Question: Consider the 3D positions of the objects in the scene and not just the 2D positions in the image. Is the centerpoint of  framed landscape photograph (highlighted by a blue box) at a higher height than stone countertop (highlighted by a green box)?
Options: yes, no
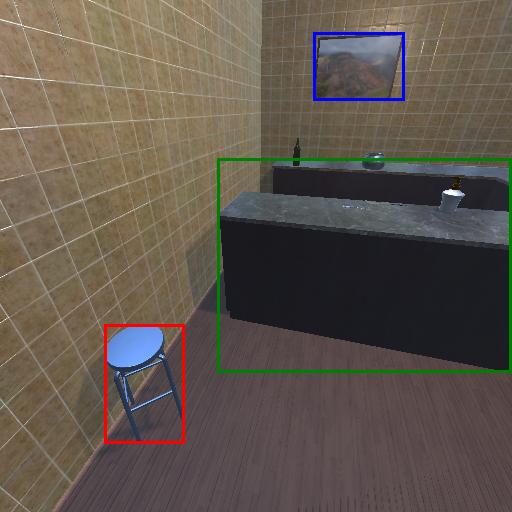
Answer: yes